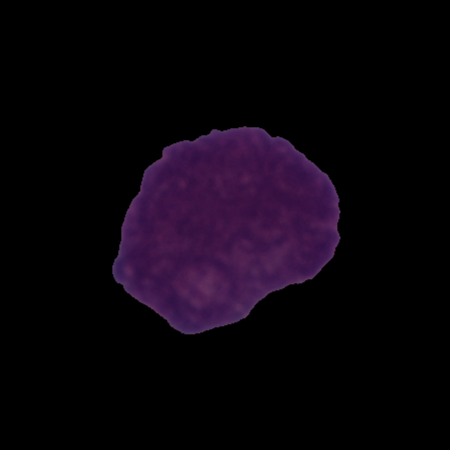
Label: cancer